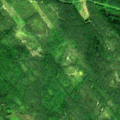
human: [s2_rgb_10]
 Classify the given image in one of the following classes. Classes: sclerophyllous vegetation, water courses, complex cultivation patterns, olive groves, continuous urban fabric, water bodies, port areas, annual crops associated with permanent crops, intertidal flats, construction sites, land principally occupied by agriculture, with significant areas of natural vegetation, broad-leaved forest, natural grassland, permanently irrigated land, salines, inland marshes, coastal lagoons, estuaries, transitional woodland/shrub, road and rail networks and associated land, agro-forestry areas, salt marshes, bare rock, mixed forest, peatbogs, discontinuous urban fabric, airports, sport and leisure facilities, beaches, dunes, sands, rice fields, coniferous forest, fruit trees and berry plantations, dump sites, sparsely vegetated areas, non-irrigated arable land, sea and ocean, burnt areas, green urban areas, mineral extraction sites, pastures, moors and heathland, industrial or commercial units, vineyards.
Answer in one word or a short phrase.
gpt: coniferous forest, mixed forest